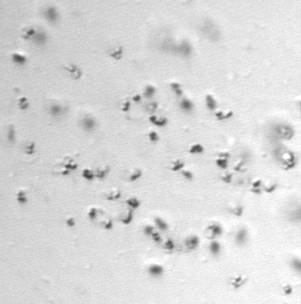
Label: Phaeocystis